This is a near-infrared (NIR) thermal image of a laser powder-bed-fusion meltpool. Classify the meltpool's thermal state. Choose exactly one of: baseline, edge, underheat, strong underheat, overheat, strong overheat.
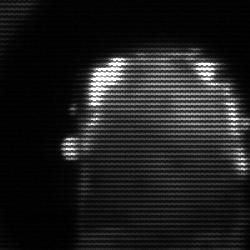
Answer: baseline